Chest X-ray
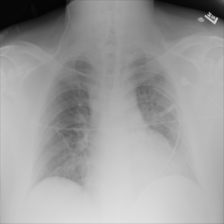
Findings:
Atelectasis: negative
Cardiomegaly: negative
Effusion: negative
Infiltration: negative
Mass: negative
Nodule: negative
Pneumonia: negative
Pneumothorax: negative
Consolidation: negative
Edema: negative
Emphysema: negative
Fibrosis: negative
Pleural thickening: negative
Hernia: negative